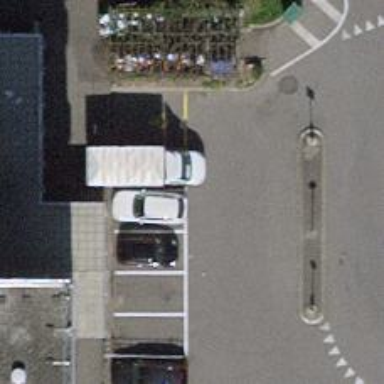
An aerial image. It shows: Mobile library.